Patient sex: M
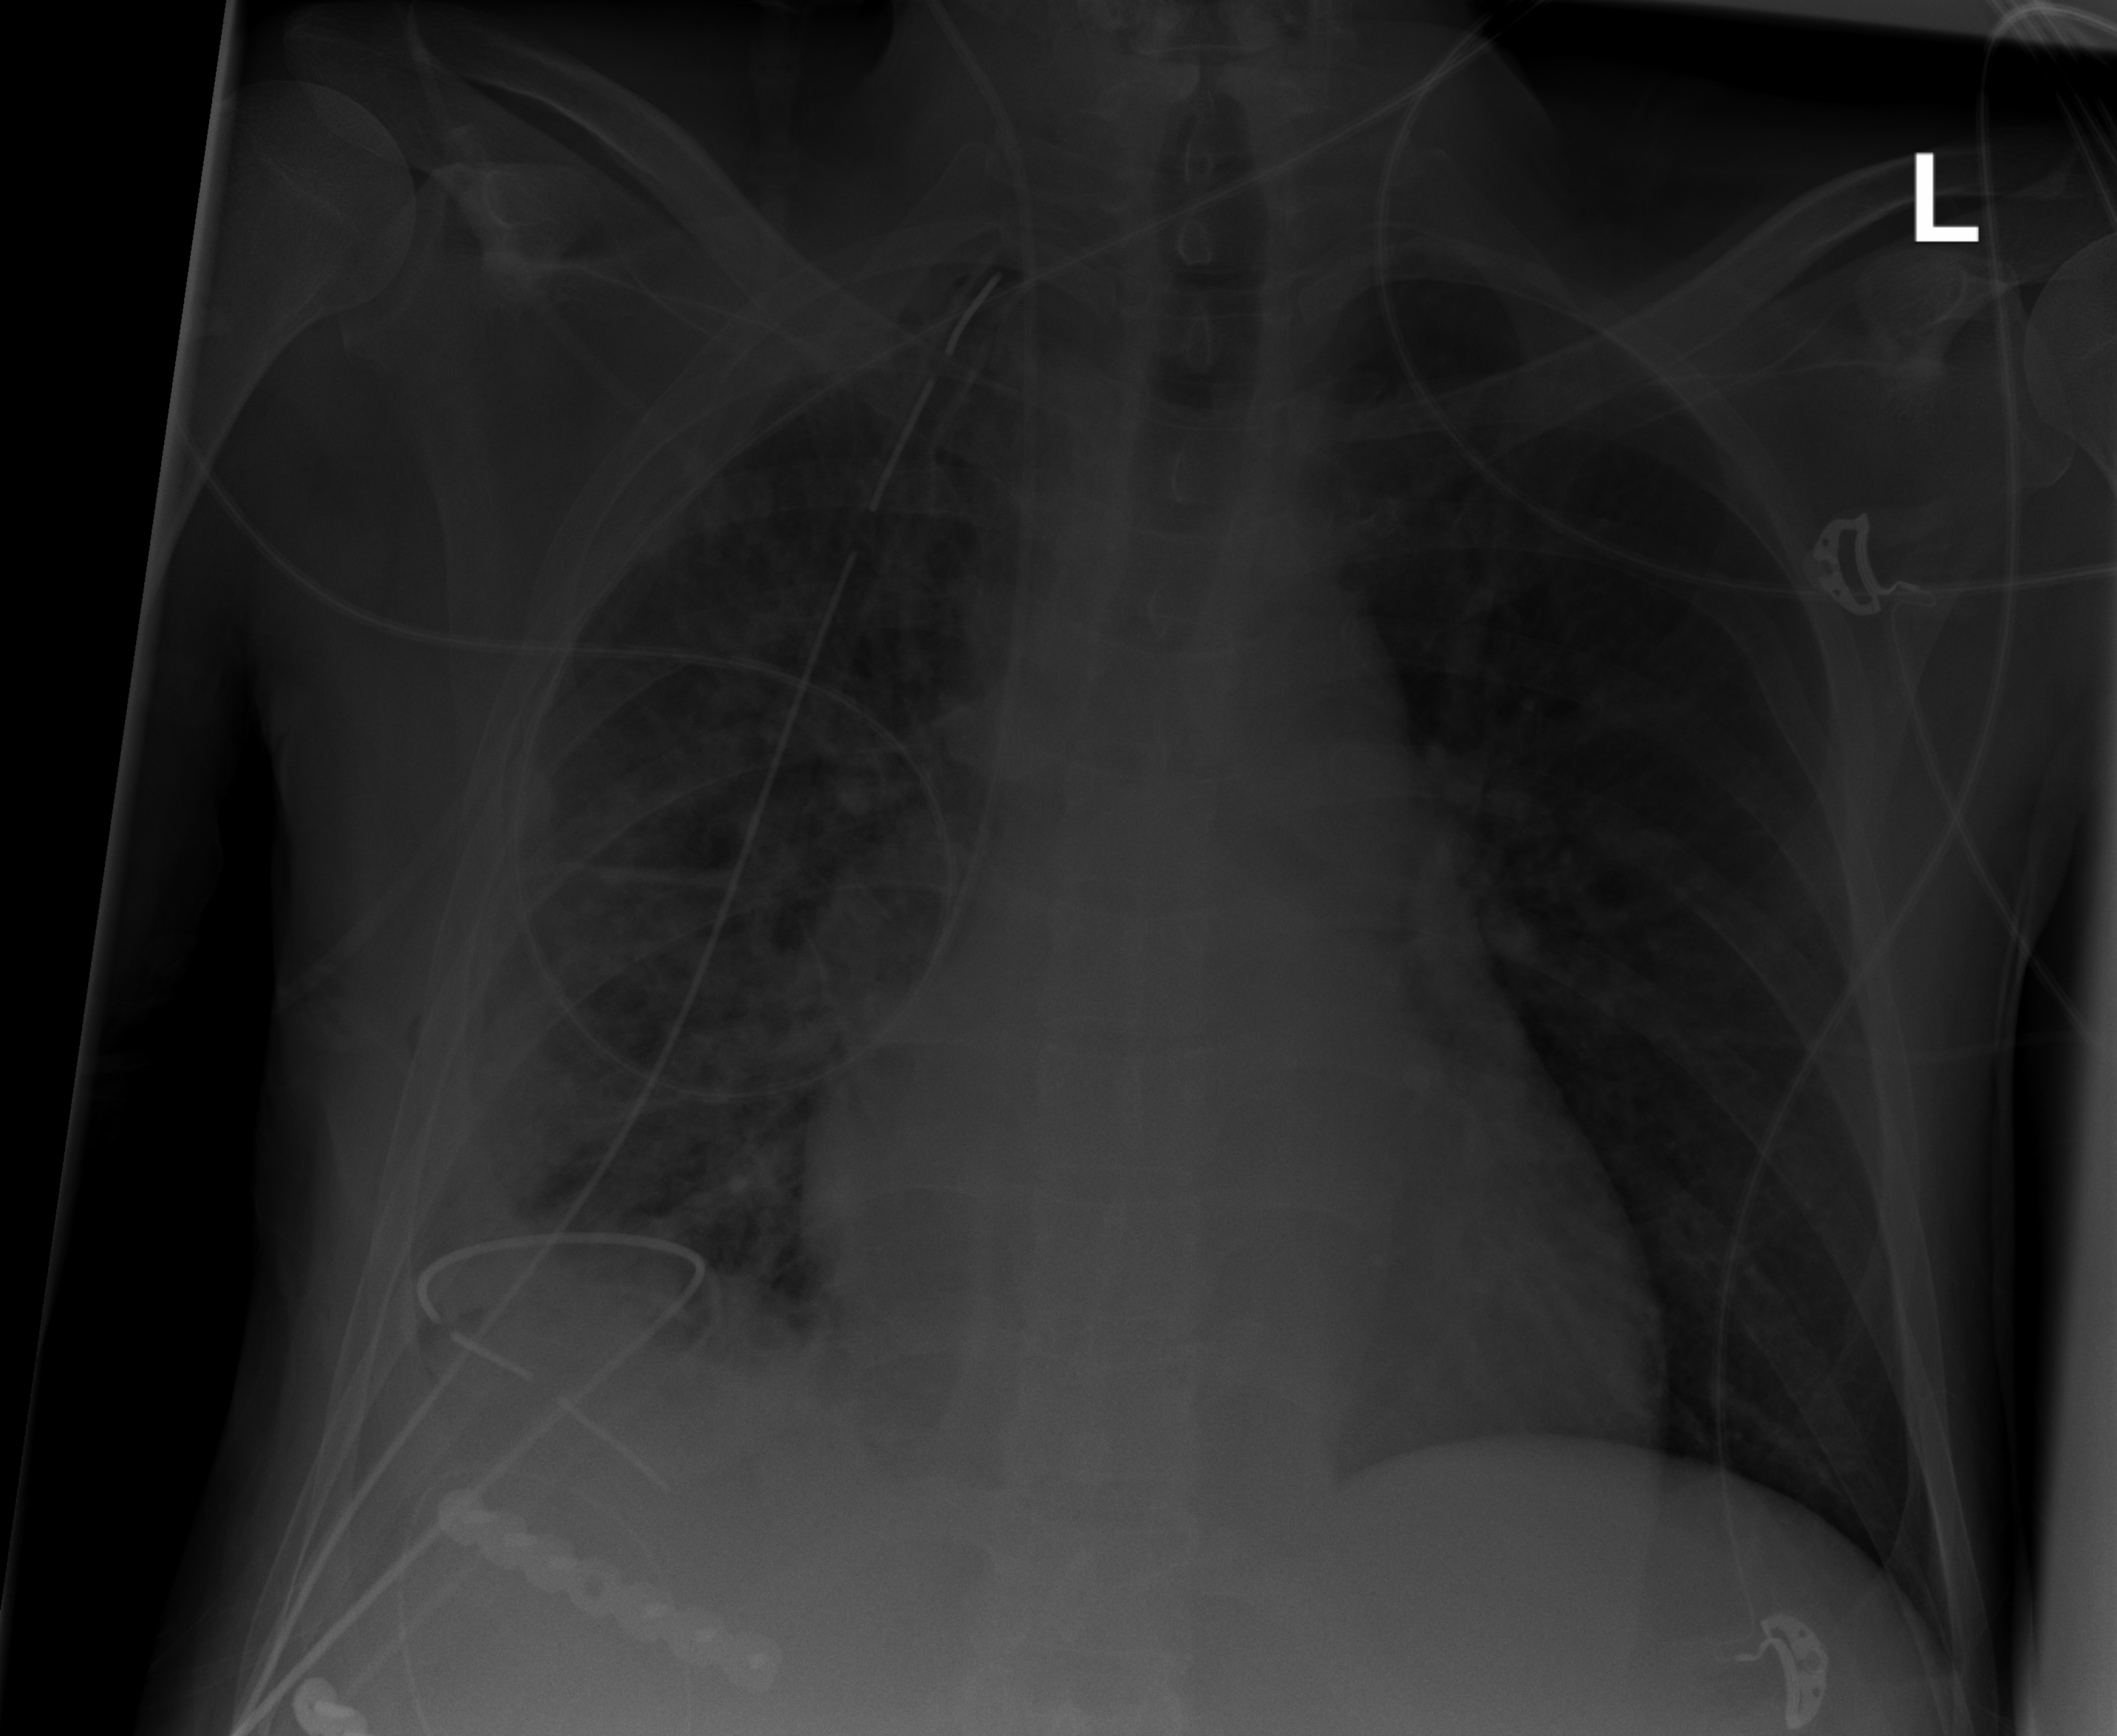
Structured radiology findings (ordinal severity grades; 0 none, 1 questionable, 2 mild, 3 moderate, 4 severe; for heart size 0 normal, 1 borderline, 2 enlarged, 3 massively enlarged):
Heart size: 0
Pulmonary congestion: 0
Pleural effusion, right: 2
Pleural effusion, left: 0
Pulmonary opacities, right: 2
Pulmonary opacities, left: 0
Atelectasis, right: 3
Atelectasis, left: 0